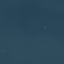
Land use / land cover: SeaLake